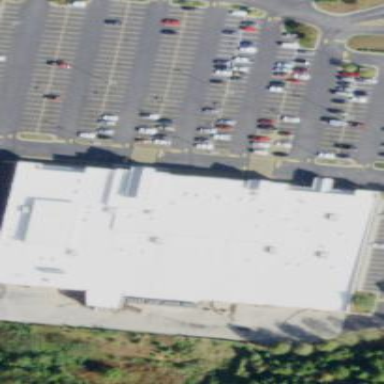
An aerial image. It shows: Retail area.